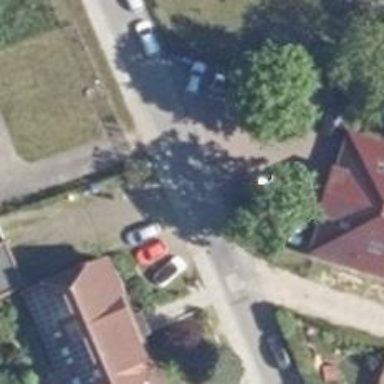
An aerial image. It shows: Residential road with asphalt surface. There is opposite cycleway.